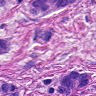
Metastatic tissue present: yes